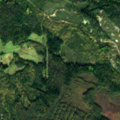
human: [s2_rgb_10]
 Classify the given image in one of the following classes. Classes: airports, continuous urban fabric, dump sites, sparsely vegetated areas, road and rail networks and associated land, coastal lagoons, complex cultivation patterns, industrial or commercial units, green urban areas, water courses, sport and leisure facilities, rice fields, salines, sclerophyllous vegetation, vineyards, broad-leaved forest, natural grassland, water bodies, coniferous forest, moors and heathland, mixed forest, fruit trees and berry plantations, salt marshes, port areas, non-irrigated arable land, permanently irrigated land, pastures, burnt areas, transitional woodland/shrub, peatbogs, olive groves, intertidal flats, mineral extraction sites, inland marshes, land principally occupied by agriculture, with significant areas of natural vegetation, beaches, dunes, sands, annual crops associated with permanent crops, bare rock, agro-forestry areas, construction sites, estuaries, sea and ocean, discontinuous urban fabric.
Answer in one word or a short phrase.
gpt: broad-leaved forest, coniferous forest, mixed forest, transitional woodland/shrub